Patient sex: F
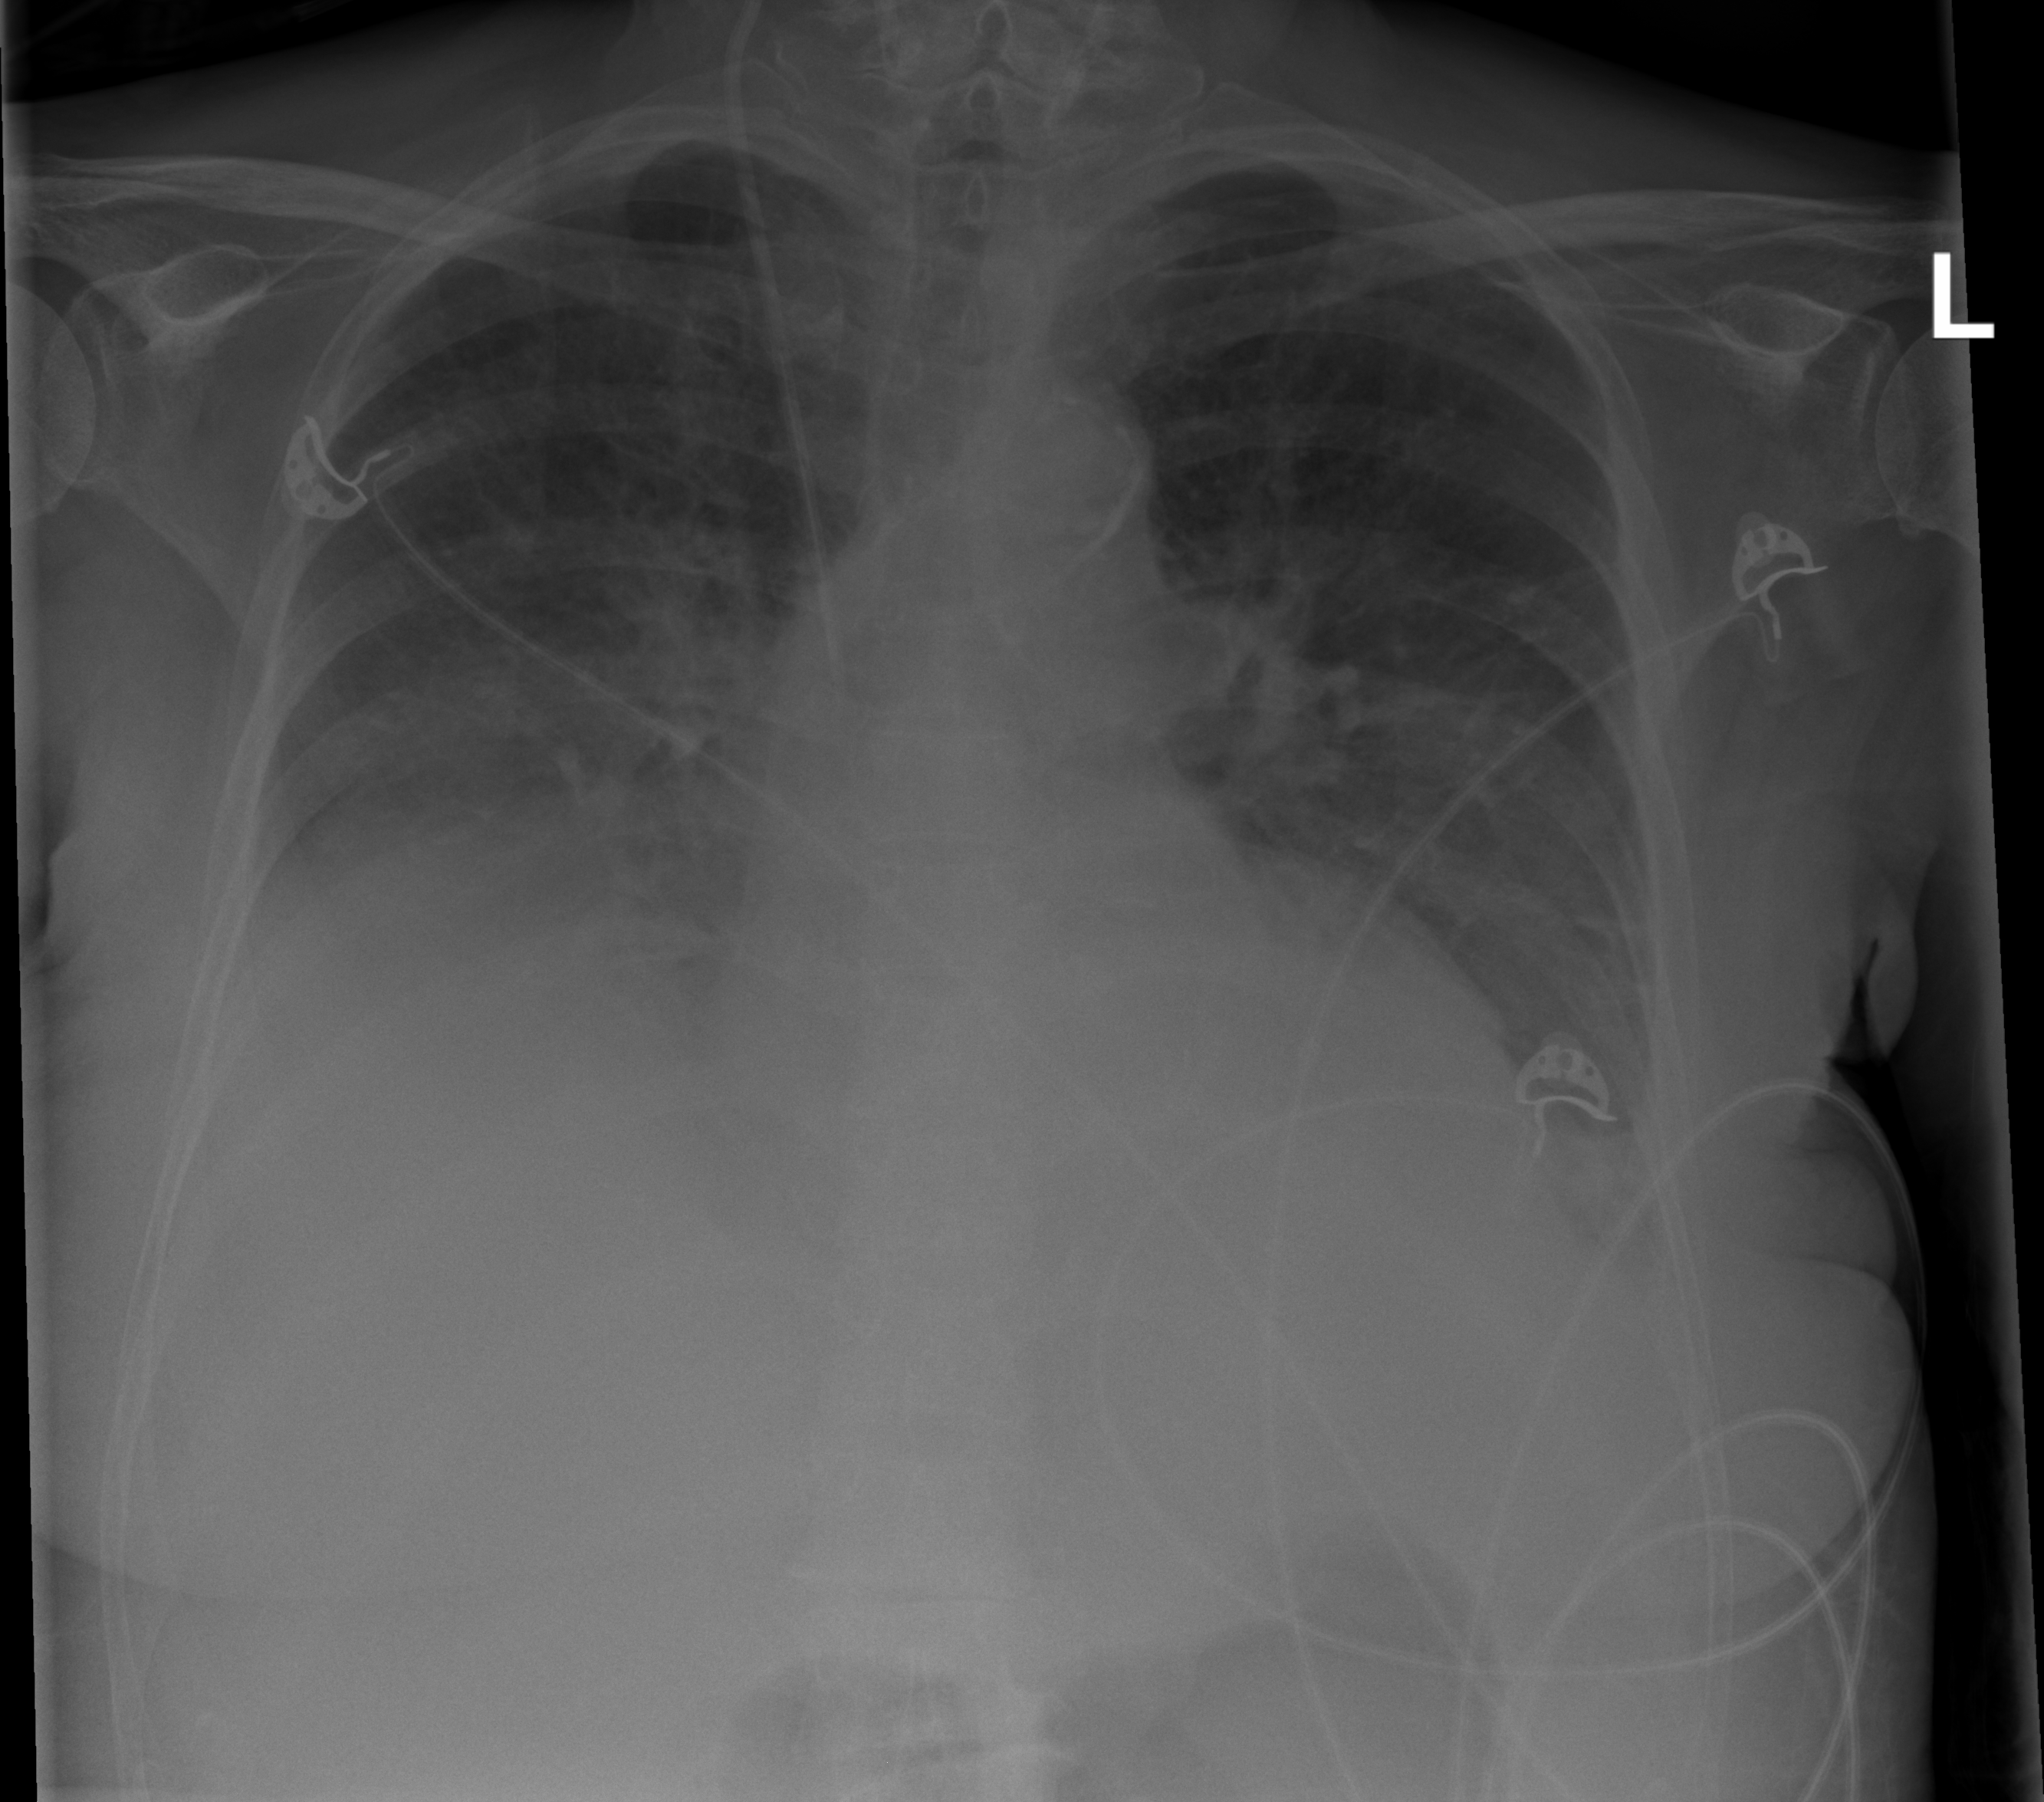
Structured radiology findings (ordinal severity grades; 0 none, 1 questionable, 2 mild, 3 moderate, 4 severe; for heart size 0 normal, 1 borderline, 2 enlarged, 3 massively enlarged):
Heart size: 0
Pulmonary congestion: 2
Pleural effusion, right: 3
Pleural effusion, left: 2
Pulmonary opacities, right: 2
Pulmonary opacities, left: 2
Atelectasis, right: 2
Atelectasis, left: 2